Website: walmart
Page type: customer-info-address
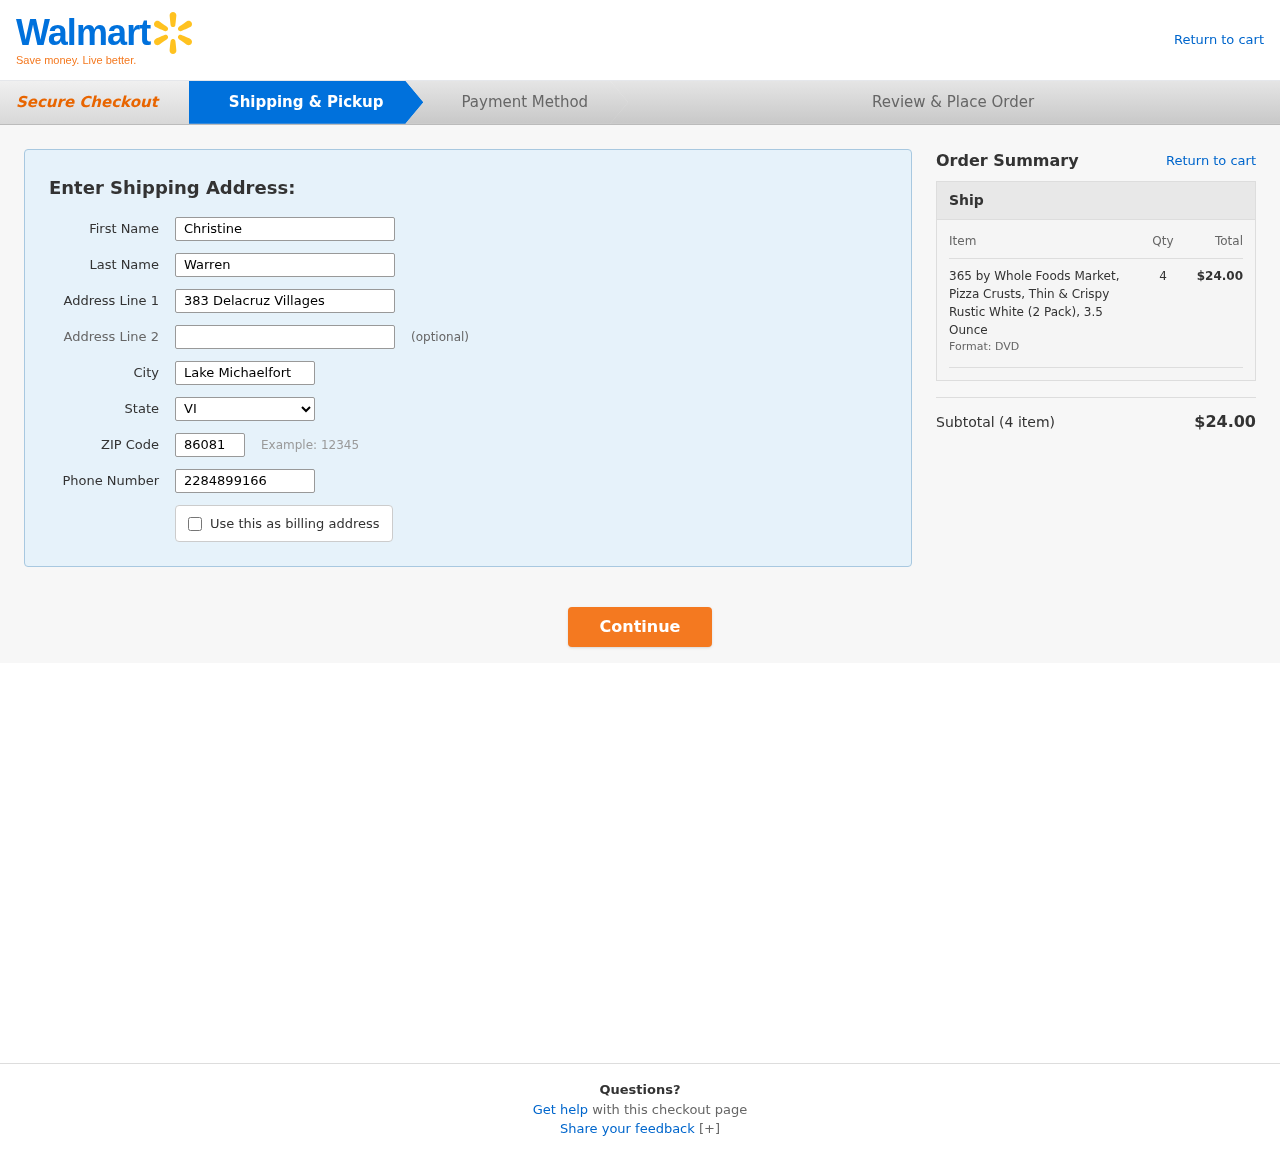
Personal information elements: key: PII_CITY
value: Lake Michaelfort
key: PII_FIRSTNAME
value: Christine
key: PII_LASTNAME
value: Warren
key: PII_PHONE
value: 2284899166
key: PII_POSTCODE
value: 86081
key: PII_STATE
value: VI
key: PII_STREET
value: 383 Delacruz Villages
Product elements: key: PRODUCT1_NAME
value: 365 by Whole Foods Market, Pizza Crusts, Thin & Crispy Rustic White (2 Pack), 3.5 Ounce
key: PRODUCT1_QUANTITY
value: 4
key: PRODUCT1_LINE_TOTAL
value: $24.00
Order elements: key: ORDER_NUM_ITEMS
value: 4
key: ORDER_SUBTOTAL
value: $24.00